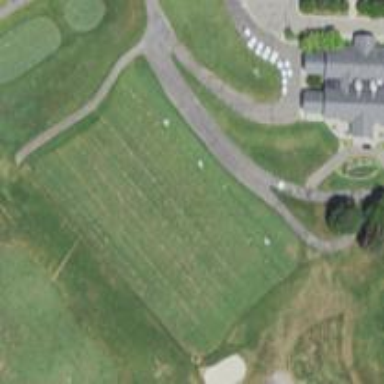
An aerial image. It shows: Grassy area designated for driving range golf.